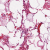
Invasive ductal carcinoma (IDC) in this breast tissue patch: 0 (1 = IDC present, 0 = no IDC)